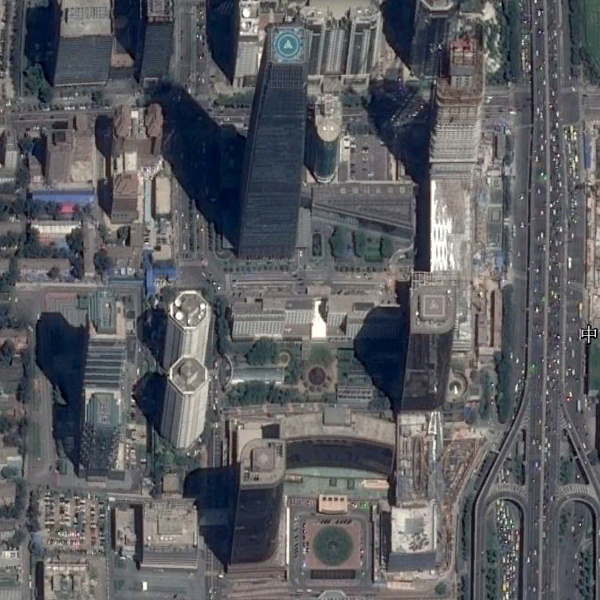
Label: Commercial